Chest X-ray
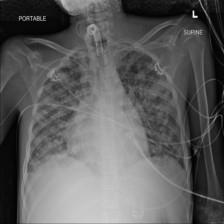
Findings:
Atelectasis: negative
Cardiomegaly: negative
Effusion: positive
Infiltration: positive
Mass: negative
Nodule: positive
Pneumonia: negative
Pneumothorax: negative
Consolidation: negative
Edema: negative
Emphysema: negative
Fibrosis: negative
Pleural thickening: negative
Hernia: negative